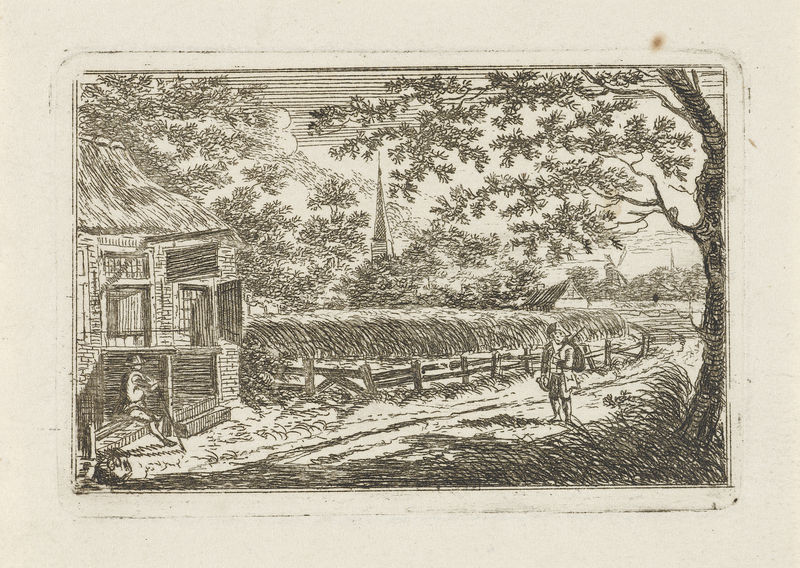
Titel: Landweg met twee figuren
Künstler: Andries Cornelis Krijgeer
Standort: Amsterdam
Institution: Rijksmuseum
Schlagwörter: noir, arbre, ferme, église, foin, crayon, soldat, taverne